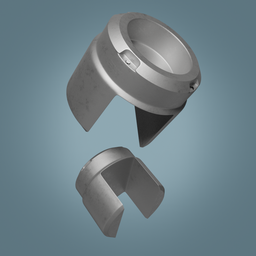
Label: tools